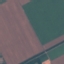
Label: AnnualCrop